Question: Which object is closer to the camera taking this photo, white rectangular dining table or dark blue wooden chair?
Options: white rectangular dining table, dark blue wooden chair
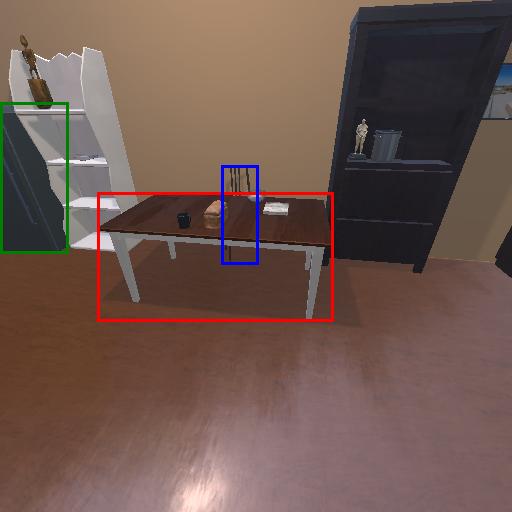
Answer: white rectangular dining table